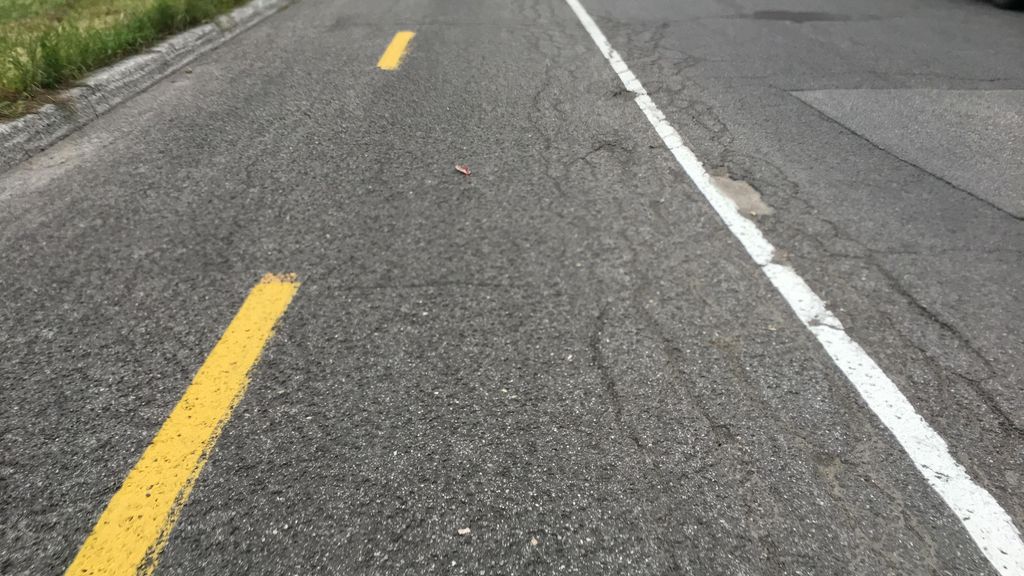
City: montreal